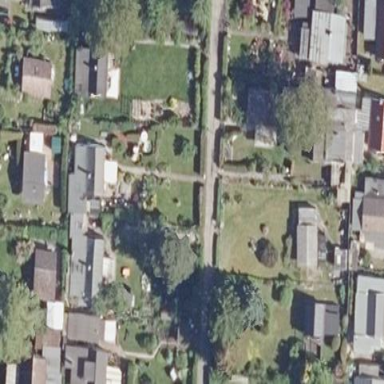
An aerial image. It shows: Plot within allotments.